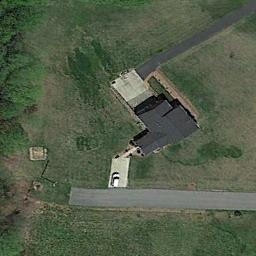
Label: sparse_residential